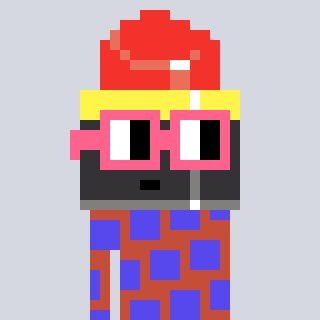
a pixel art character with square pink glasses, a lipstick-shaped head and a rust-colored body on a cool background